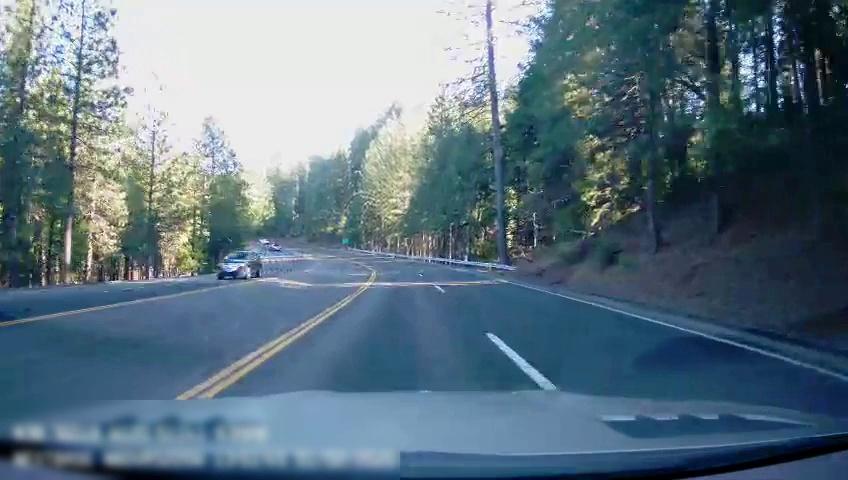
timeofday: Day
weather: Sunny
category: Drivable Space
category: Vehicles | Car
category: Vehicles | Car
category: Lanes | Alternate Lane
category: Lanes | Alternate Lane
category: Lanes | Current Lane
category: Lanes | Alternate Lane
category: Lanes | Opposite Lane
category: Lanes | Opposite Lane
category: Traffic | Signs